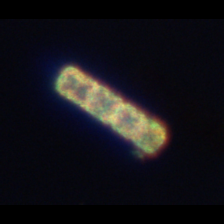
Taxon: Guinardia
Group: Diatoms